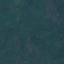
Land use / land cover: Forest